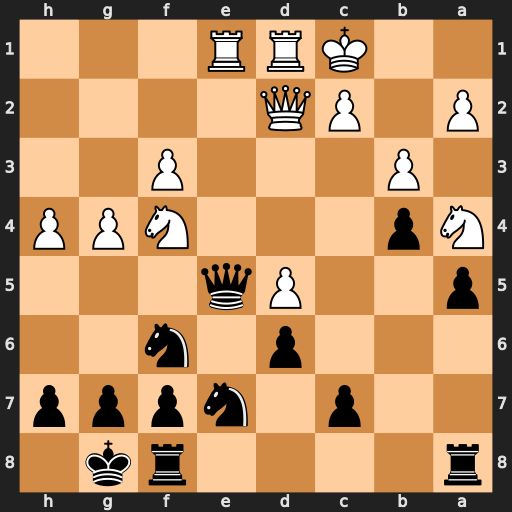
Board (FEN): r4rk1/2p1nppp/3p1n2/p2Pq3/Np3NPP/1P3P2/P1PQ4/2KRR3
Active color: b
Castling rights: -
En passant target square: -
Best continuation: Qa1#